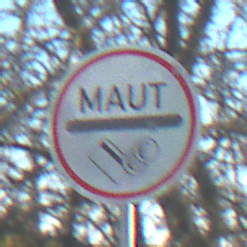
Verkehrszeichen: MautflichtigeStrecke
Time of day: MorningAfternoon
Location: Outdoor (Nature)
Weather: Clear
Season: NotSpecified
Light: Natural